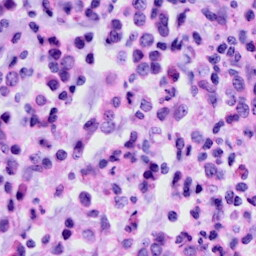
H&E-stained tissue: Cervix